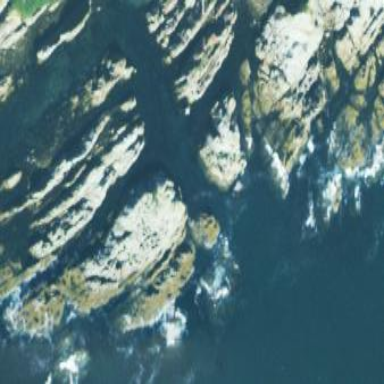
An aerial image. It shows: Islet located along the natural coastline.